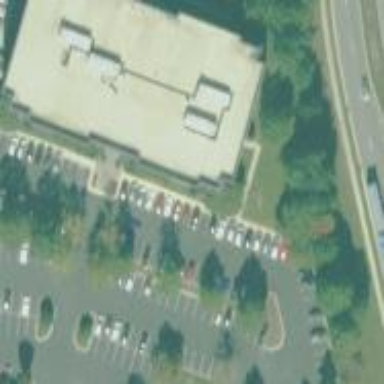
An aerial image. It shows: Commercial building.